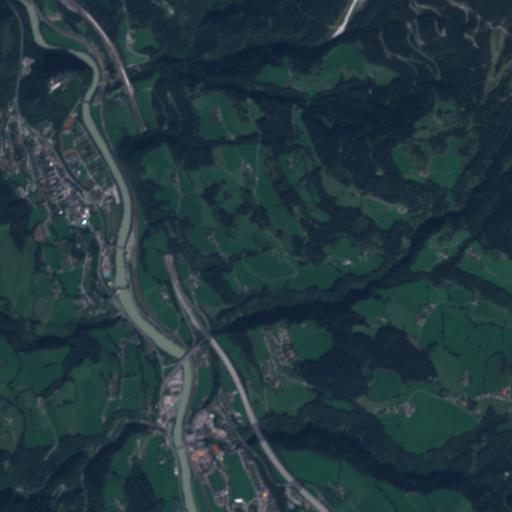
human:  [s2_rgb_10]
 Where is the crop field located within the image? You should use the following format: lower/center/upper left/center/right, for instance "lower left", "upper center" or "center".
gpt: The crop field is located in the lower left of the image.
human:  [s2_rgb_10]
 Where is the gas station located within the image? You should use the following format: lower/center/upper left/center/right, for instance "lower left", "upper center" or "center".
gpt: The gas station is located in the lower center of the image.
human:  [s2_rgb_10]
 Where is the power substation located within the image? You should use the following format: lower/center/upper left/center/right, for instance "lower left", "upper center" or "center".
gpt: The power substation is located in the left of the image.
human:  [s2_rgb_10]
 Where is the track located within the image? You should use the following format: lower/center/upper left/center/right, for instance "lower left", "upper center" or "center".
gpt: The track is located in the upper left of the image.
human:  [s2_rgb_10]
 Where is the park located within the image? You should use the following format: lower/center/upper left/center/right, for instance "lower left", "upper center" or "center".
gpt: There is no park in the image.